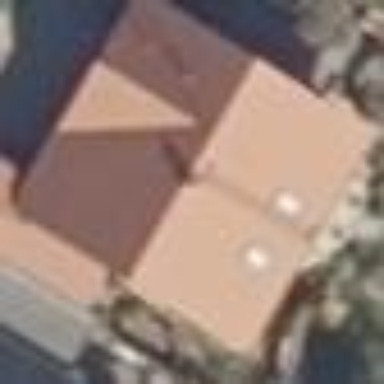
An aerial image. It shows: Simple and straightforward house.